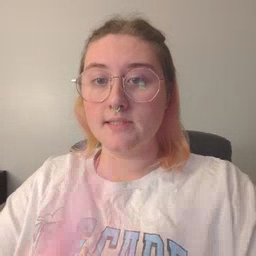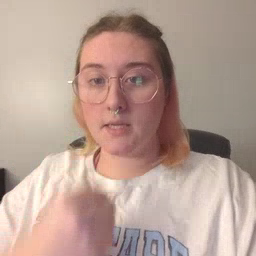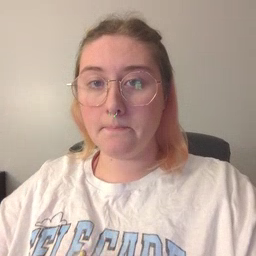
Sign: sleep